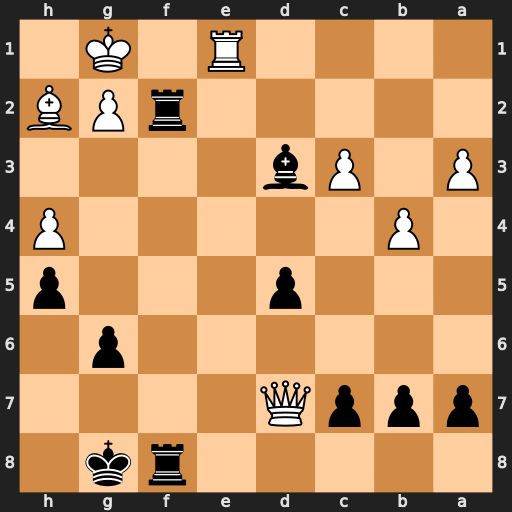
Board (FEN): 5rk1/pppQ4/6p1/3p3p/1P5P/P1Pb4/5rPB/4R1K1
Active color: b
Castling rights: -
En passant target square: -
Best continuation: Rf1+ Rxf1 Rxf1#